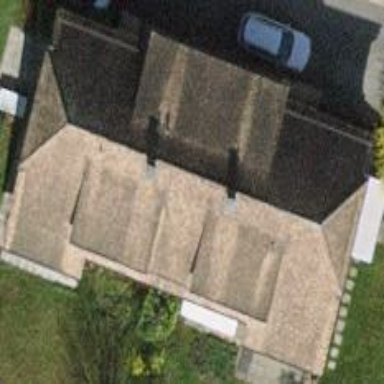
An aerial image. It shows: Half-hipped roof building.